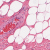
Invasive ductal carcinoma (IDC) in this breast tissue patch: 0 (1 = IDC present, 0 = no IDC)